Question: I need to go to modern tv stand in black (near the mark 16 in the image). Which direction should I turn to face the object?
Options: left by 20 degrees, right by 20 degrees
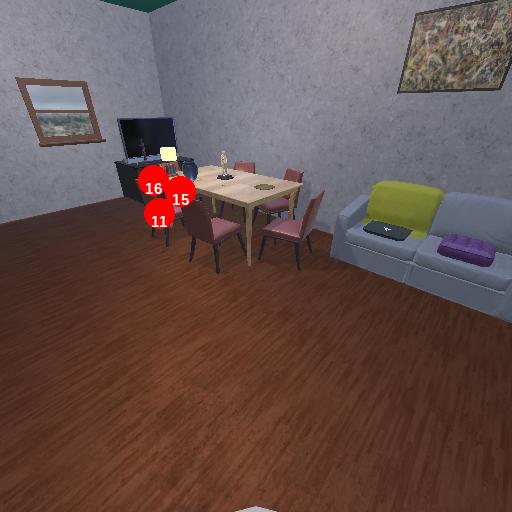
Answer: left by 20 degrees